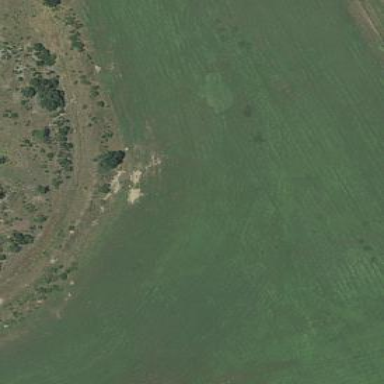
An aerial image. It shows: Farmland with grass crops that produce hay.